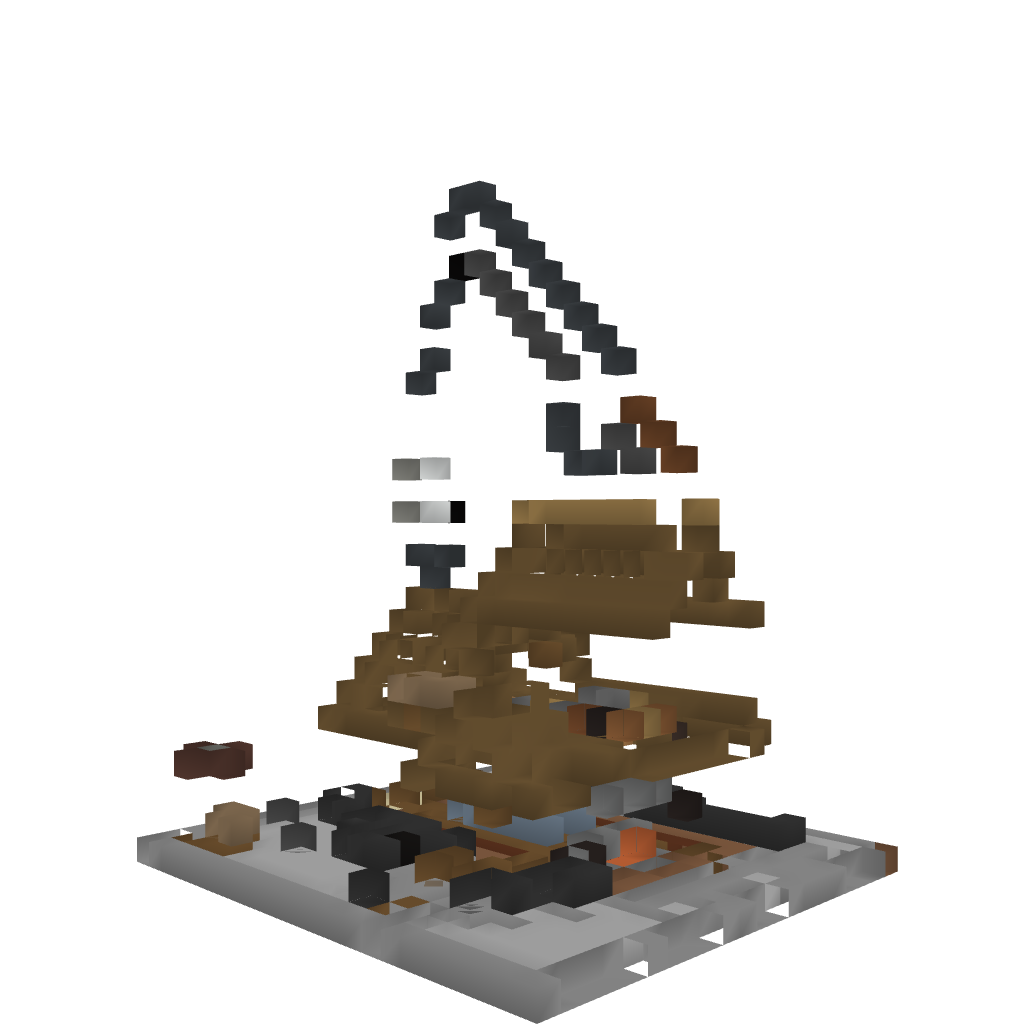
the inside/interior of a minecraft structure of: Fishing lodge